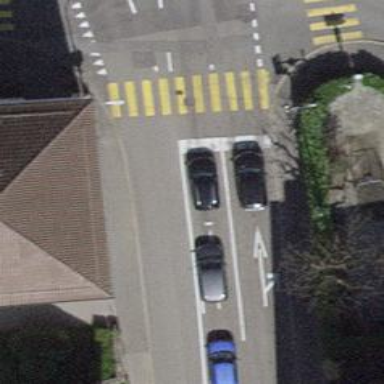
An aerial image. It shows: Road with traffic signals.